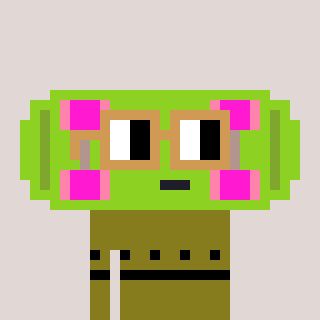
a pixel art character with square brown glasses, a skateboard-shaped head and a gunk-colored body on a warm background